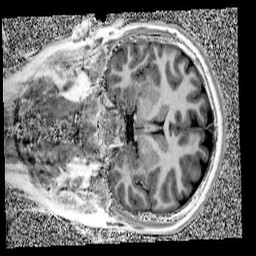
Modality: UNIT1
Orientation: coronal
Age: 10
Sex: female
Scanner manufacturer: siemens
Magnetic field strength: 3 T
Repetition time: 4 s
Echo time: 0.00303 s